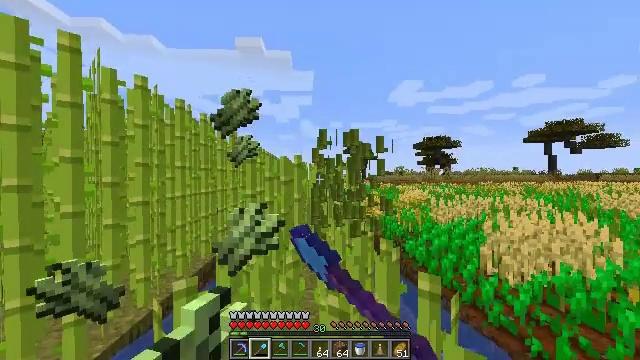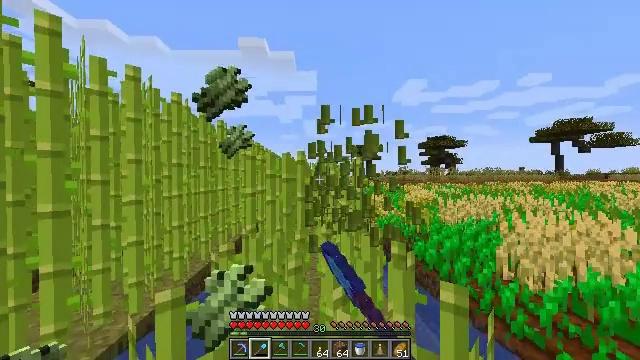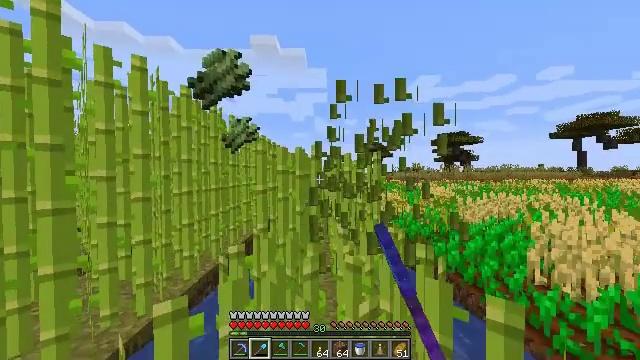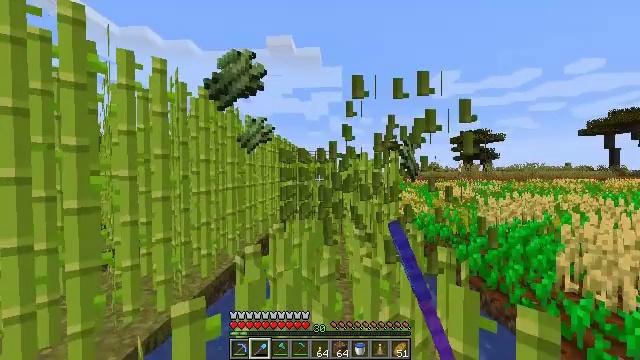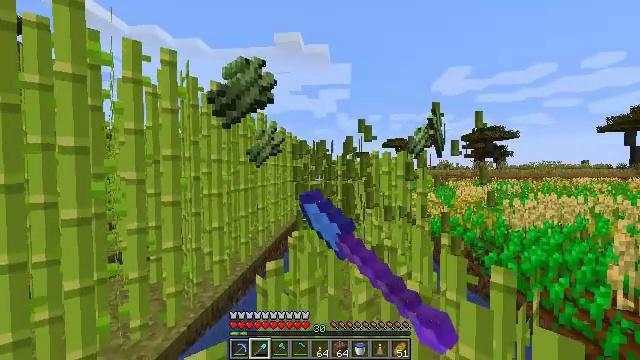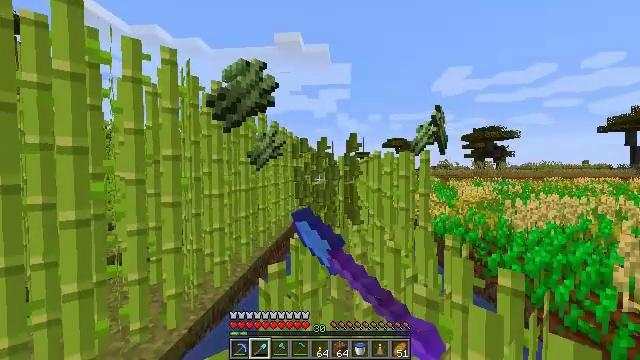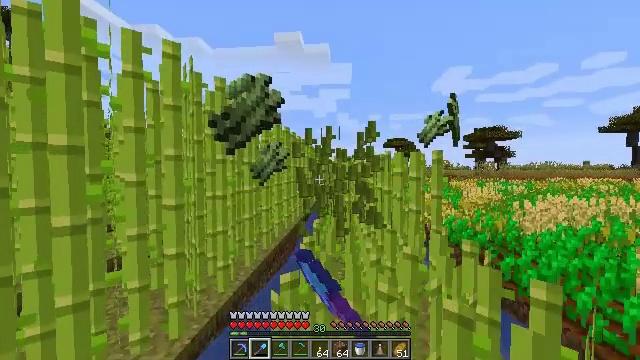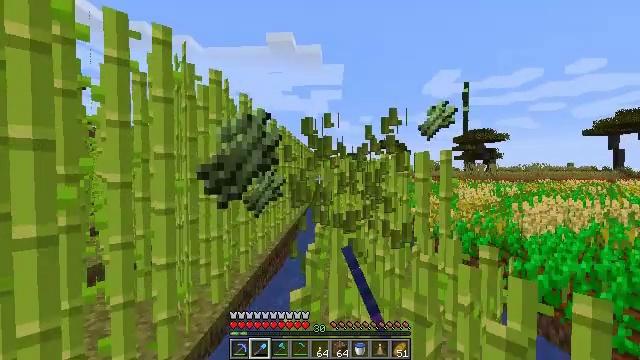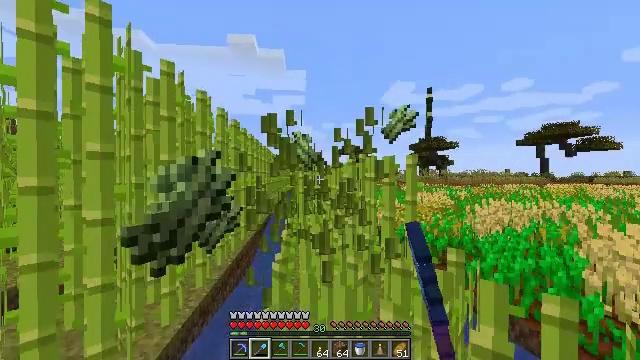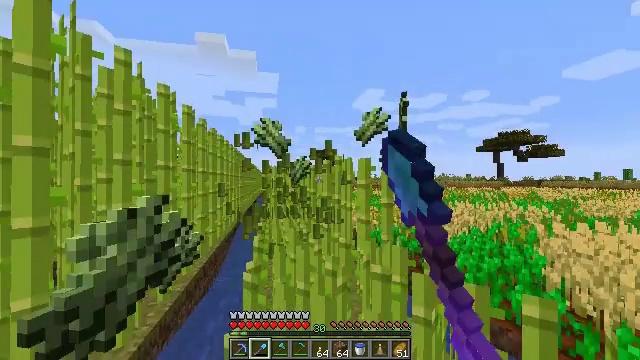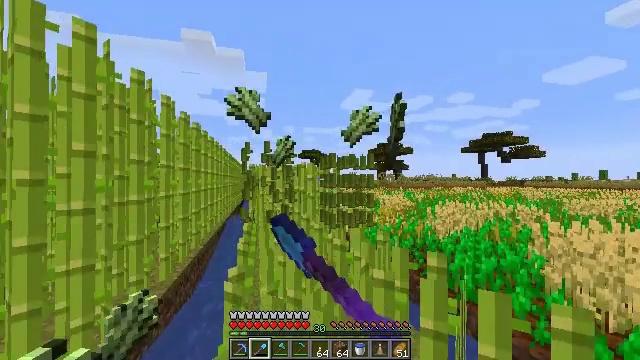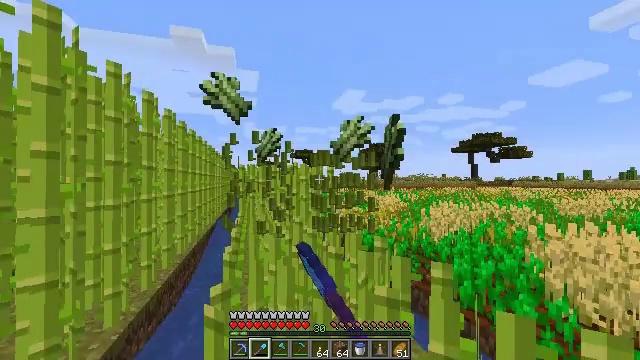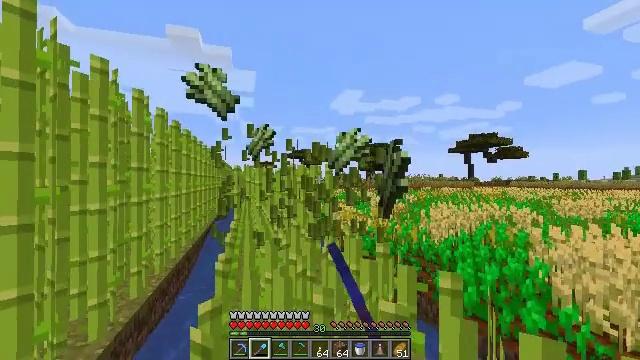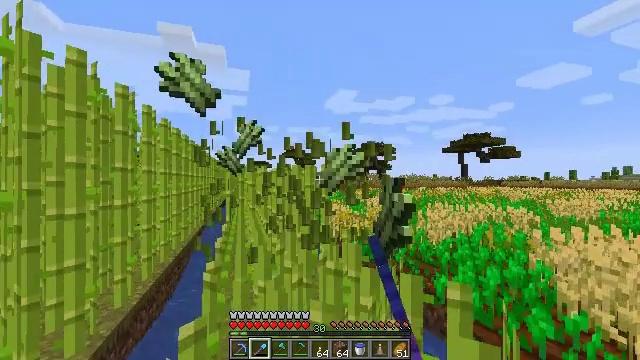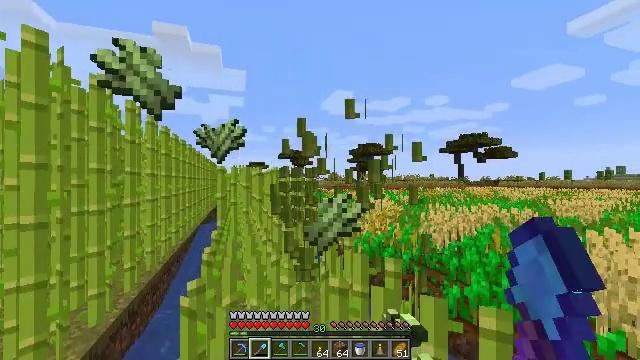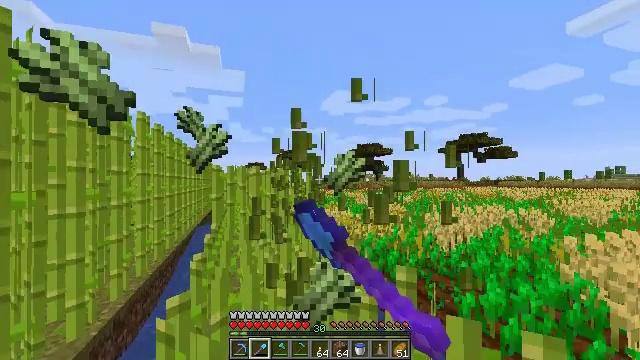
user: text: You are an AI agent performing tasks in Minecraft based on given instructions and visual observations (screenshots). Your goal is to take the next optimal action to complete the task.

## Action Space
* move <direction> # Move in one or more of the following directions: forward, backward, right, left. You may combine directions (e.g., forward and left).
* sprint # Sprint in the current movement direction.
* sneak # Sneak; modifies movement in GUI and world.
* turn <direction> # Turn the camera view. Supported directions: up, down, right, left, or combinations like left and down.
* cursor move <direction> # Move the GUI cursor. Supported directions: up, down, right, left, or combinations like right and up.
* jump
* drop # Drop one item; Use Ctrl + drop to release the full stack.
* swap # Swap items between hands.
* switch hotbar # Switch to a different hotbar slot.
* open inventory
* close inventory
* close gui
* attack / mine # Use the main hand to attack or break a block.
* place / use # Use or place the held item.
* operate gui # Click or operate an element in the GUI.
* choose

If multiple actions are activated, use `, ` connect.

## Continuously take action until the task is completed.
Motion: motion action
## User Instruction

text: Gather sugar cane for crafting.
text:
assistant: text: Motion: move forward, attack / mine
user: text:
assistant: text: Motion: move forward and move left, turn left, attack / mine
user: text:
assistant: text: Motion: move forward and move left, turn left, attack / mine
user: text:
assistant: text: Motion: move forward and move left, turn left, attack / mine
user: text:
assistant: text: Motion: move forward and move left, attack / mine
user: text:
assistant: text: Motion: move forward and move left, attack / mine
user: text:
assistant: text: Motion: move forward, turn right, attack / mine
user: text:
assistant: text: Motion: move forward, turn right and up, attack / mine
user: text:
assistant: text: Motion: move forward, turn right, attack / mine
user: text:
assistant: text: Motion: move forward, turn right, attack / mine
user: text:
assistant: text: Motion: move forward, turn right, attack / mine
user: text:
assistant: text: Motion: move forward, attack / mine
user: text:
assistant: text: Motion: move forward, turn right, attack / mine
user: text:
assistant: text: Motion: move forward, attack / mine
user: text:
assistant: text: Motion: move forward, attack / mine
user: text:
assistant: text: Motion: move forward, attack / mine
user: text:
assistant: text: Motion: move forward and move left, turn left, attack / mine
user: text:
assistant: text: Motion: move forward and move left, turn left, attack / mine
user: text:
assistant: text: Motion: move forward and move left, turn left, attack / mine
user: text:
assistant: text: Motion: move forward and move left, attack / mine
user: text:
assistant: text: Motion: move forward and move left, attack / mine
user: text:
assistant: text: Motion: move forward and move left, attack / mine
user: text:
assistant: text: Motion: move forward, attack / mine
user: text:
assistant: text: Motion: move forward, attack / mine
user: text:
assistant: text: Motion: move forward, attack / mine
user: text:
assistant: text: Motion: move forward, attack / mine
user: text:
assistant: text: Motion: move forward, attack / mine
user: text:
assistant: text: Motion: move forward, attack / mine
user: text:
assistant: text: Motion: move forward, attack / mine
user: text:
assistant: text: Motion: move forward, attack / mine